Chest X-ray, PA view. Patient: 29 years old, sex M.
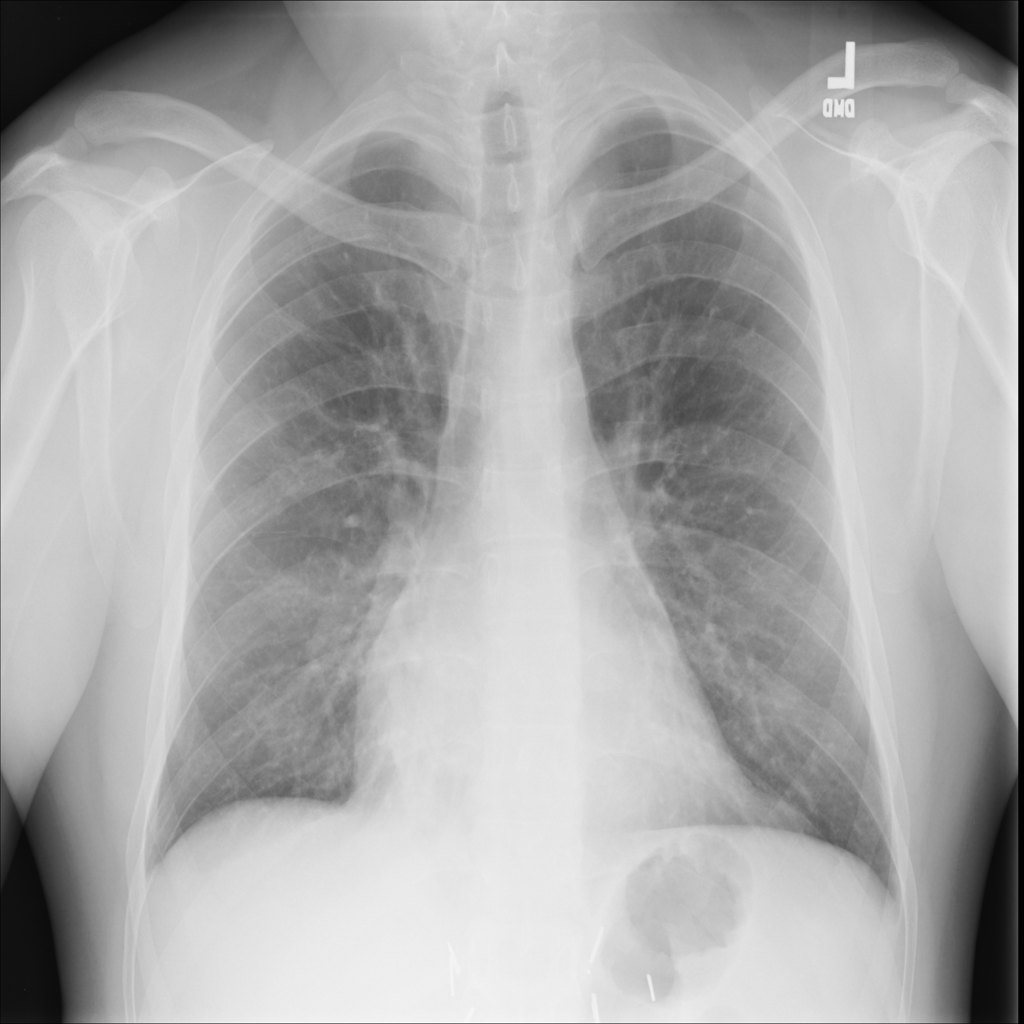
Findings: No Finding